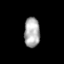
Tissue: skin
Cell type: Epithelial cells
Senescence score: 0.2569
Nuclear area (px): 461
Mean DAPI intensity: 170.79